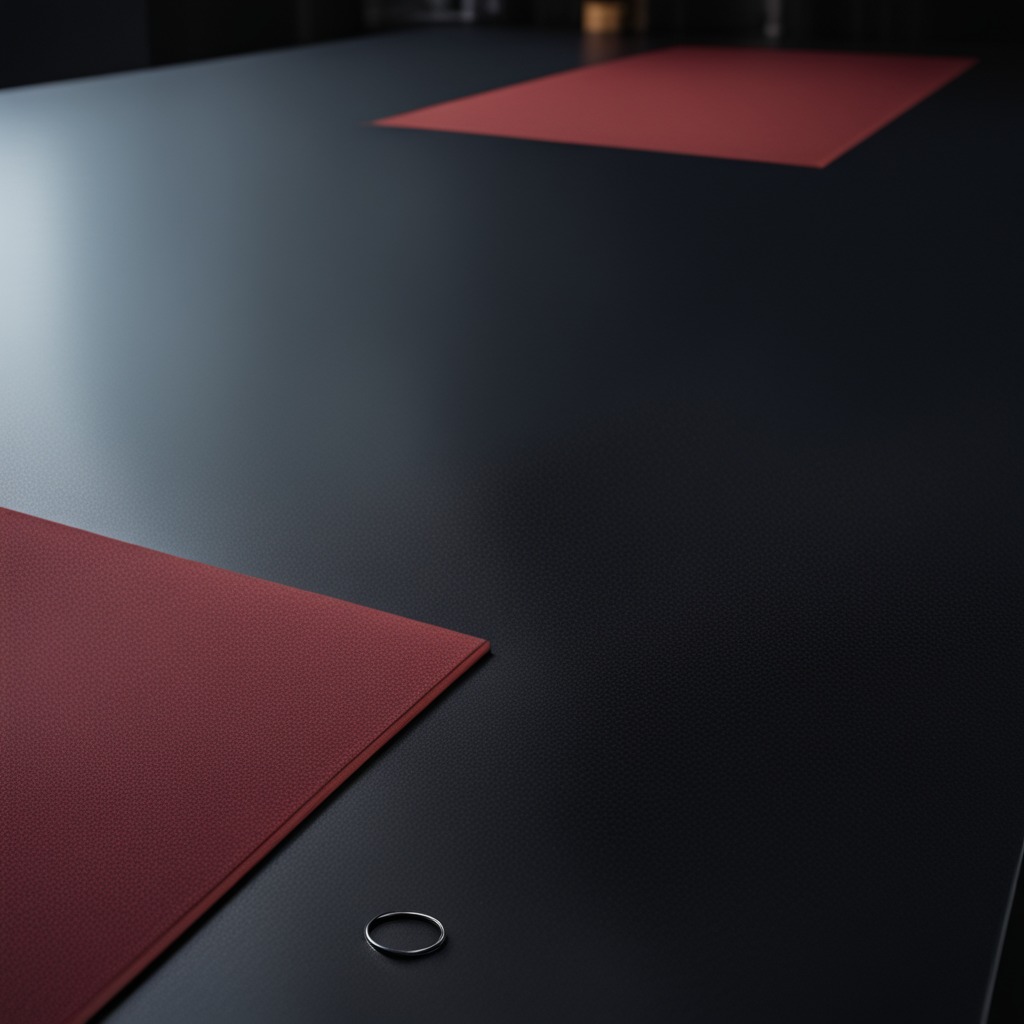
A rubber O-ring lies on the red rubber mat inside a workshop at night.